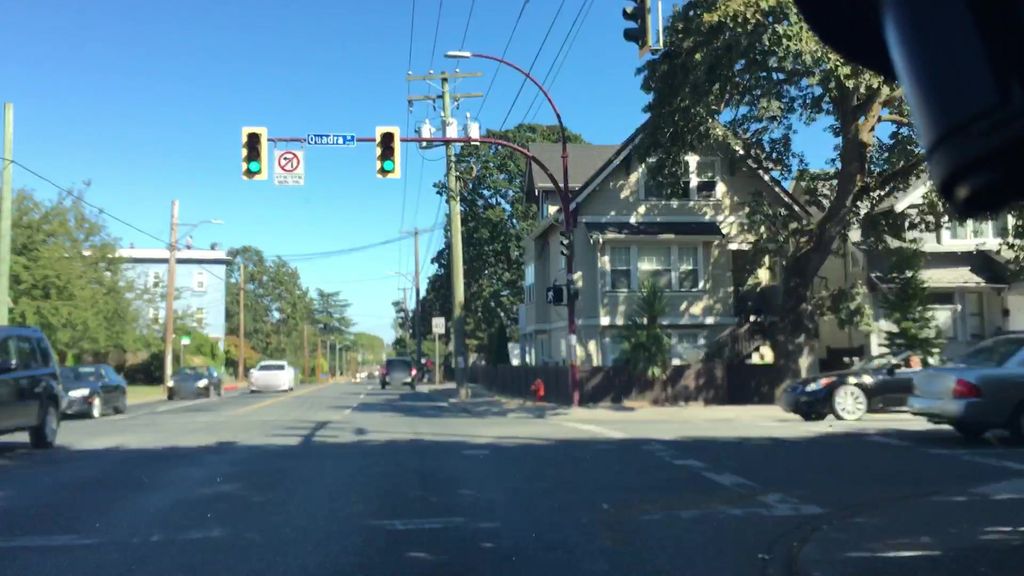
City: victoria